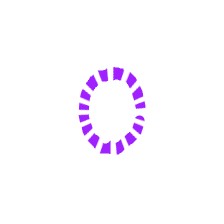
Shape: circle